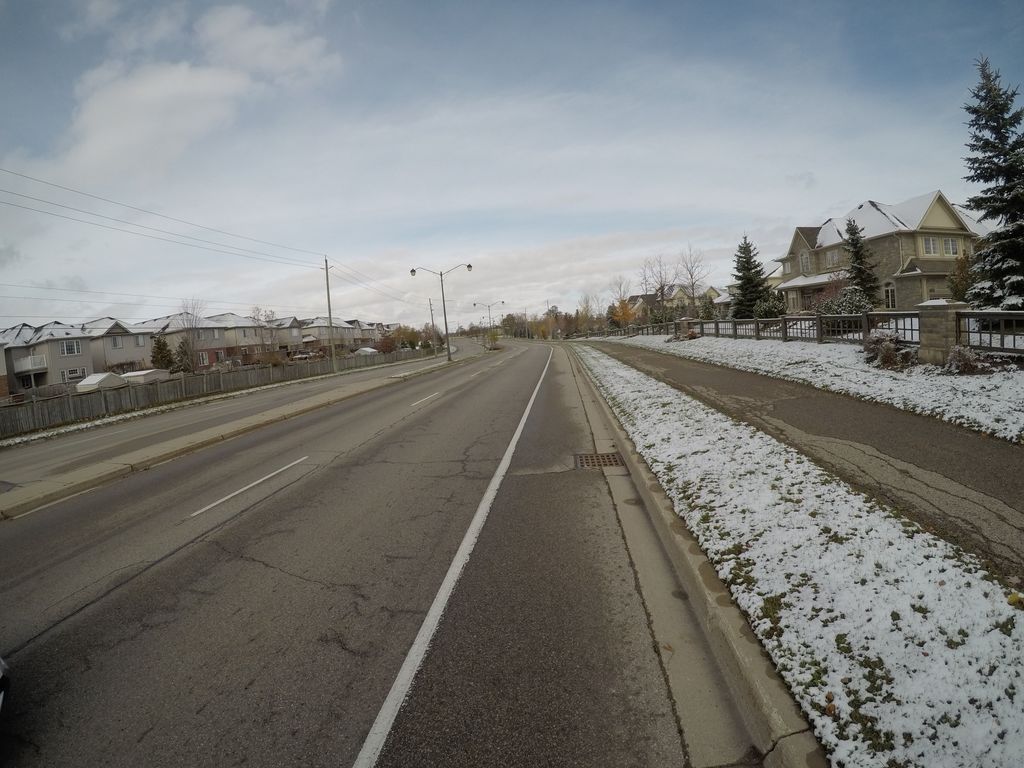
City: kitchener-waterloo